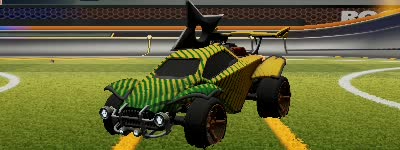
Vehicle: octane